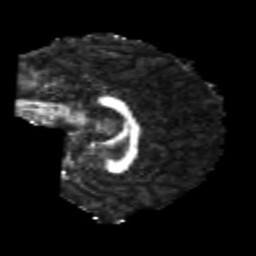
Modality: FA
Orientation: sagittal
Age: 23
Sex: female
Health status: healthy
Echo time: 0.074 s